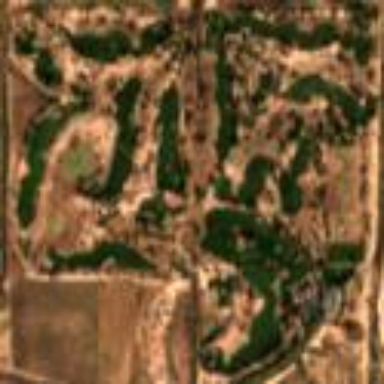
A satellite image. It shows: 18-hole golf course.